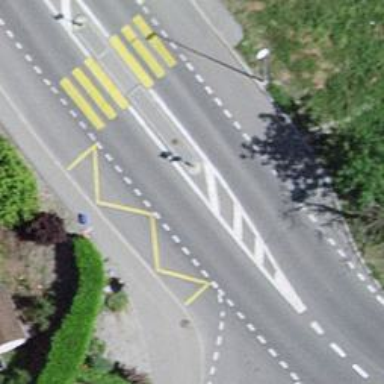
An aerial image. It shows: Bus stop along the road.